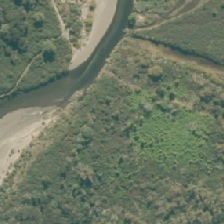
Land cover: deciduous_hardwood